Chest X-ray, PA view. Patient: 67 years old, sex M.
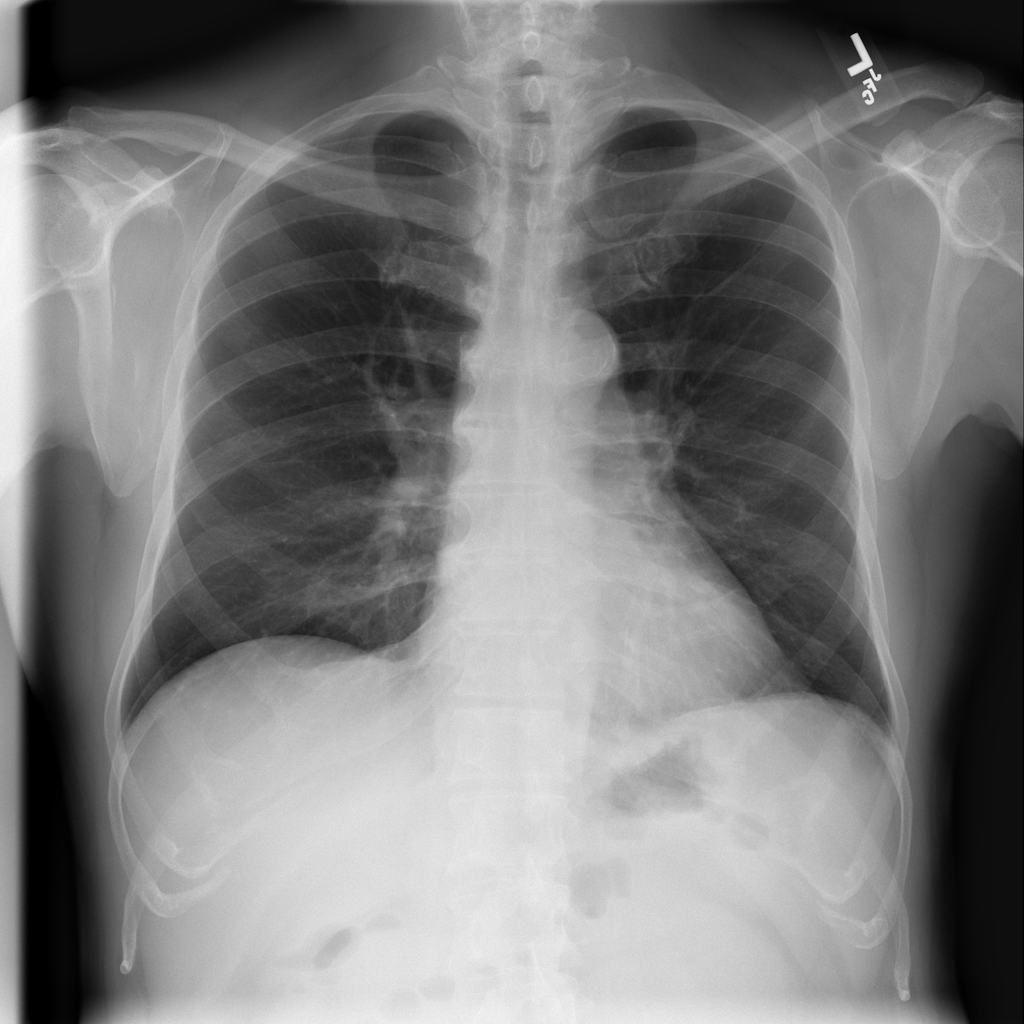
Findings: No Finding